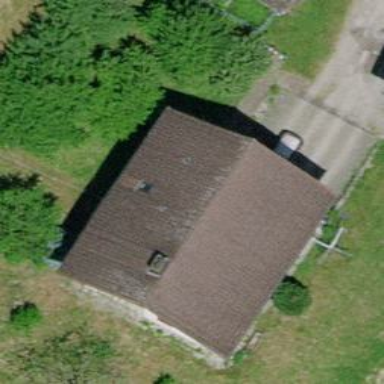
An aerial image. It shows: Farm building.